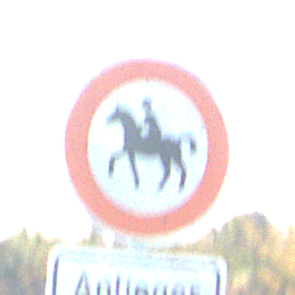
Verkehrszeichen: VerbotReiter
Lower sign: PersonengruppenFrei1
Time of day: MorningAfternoon
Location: Outdoor (Nature)
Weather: Clear
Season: Autumn
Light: Natural